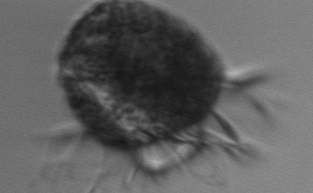
Label: Strombidium_capitatum